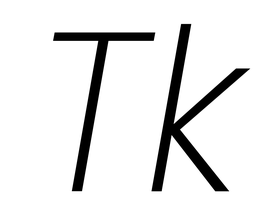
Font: Poppins-ExtraLightItalic